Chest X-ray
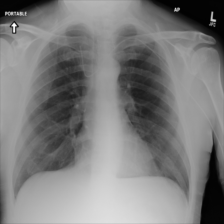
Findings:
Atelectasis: negative
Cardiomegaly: negative
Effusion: negative
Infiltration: negative
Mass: negative
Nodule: negative
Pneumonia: negative
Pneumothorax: negative
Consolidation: negative
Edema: negative
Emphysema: negative
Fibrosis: negative
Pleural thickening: negative
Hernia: negative